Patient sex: M
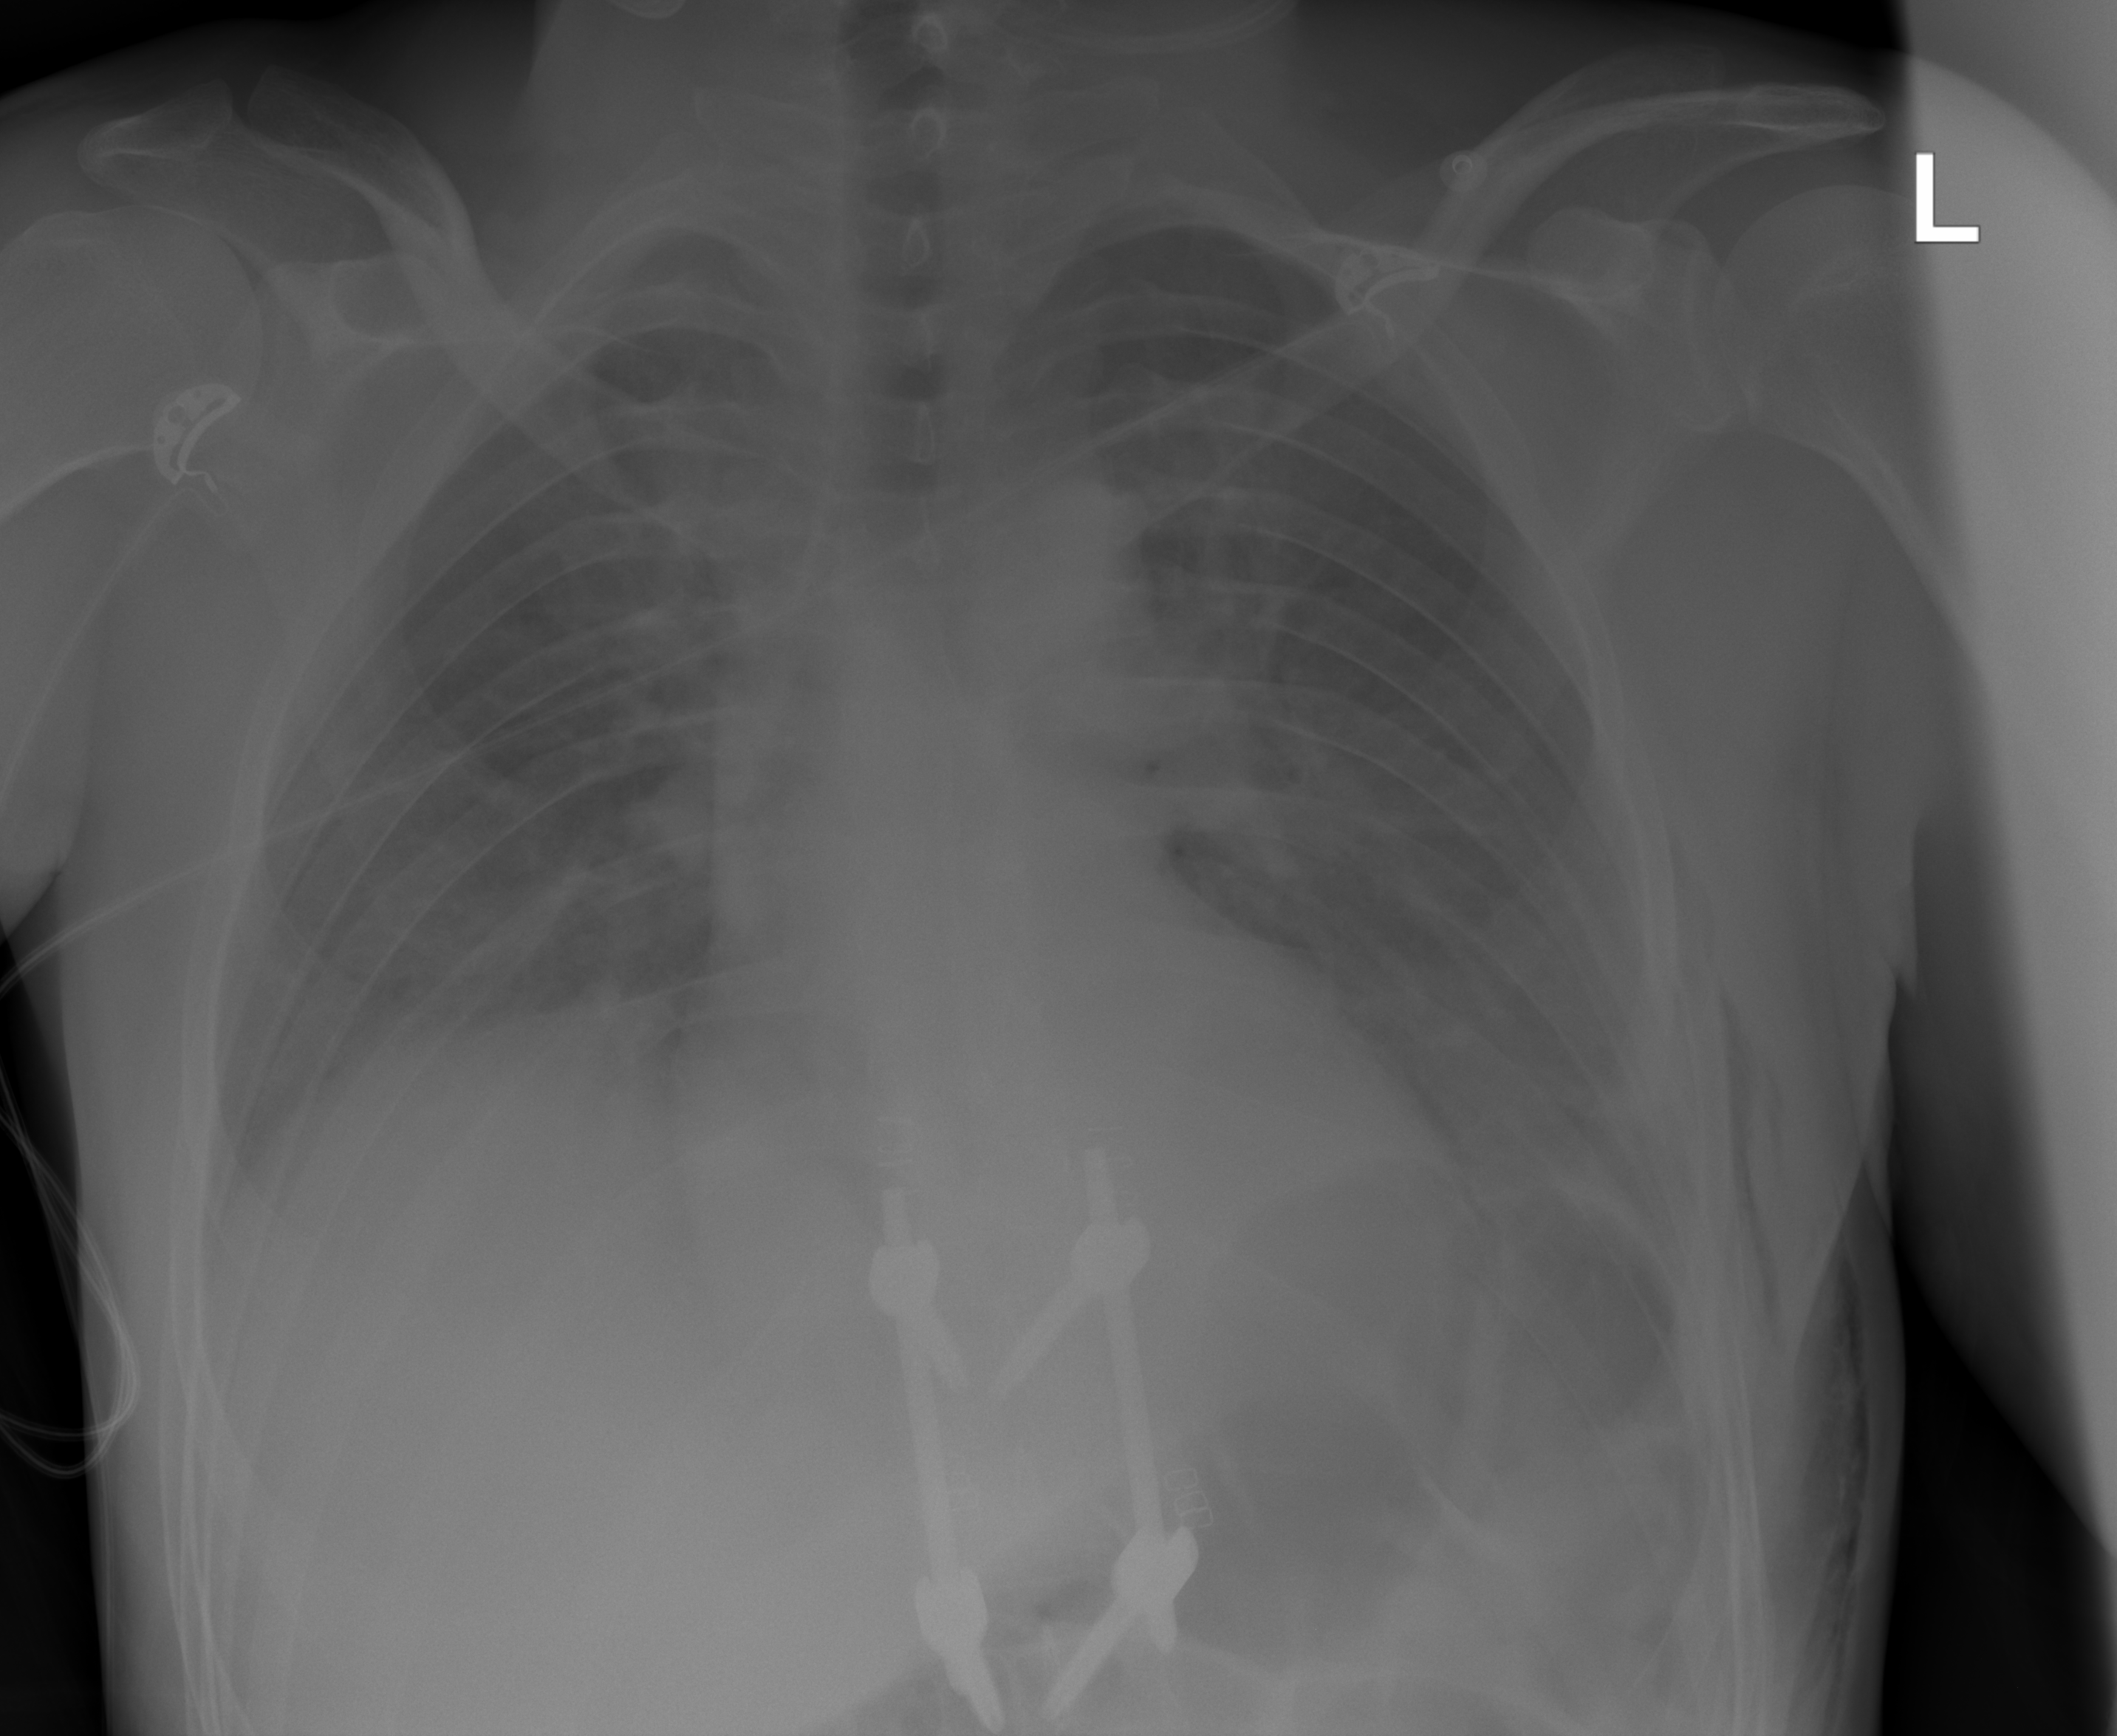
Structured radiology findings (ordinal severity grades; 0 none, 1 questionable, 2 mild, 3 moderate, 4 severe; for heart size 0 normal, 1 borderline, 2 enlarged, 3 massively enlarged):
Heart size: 0
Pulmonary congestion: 2
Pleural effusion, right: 1
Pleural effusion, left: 2
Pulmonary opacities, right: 0
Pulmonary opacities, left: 0
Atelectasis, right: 2
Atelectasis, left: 2